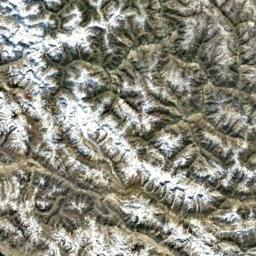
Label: snowberg